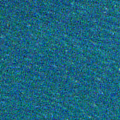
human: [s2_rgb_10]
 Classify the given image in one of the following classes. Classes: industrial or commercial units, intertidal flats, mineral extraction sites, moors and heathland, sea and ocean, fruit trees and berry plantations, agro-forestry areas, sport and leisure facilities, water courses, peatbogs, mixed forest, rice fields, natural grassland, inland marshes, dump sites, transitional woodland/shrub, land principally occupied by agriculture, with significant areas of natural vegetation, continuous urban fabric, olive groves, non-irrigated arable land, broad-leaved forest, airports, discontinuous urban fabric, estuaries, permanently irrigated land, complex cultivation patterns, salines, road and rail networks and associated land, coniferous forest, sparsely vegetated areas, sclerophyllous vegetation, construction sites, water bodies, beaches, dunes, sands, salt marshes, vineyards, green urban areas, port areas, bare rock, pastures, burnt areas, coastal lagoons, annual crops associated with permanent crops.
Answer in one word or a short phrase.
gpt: sea and ocean